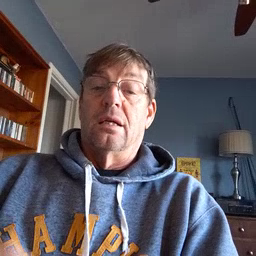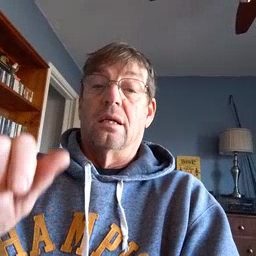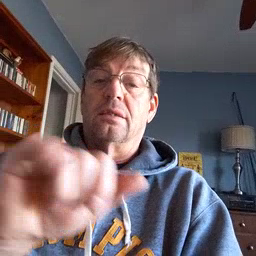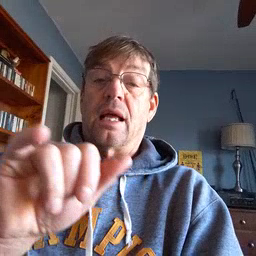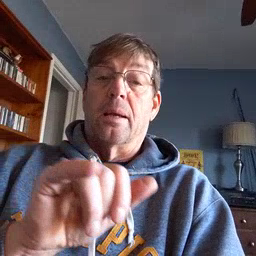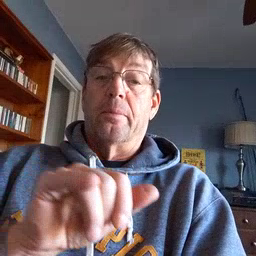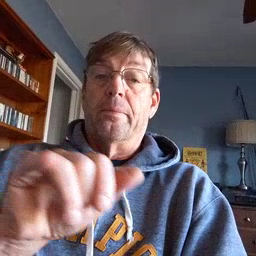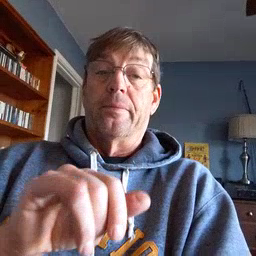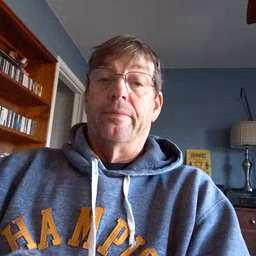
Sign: same